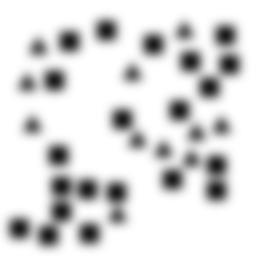
Squares: 21
Triangles: 11
Stars: 0
Total shapes: 32